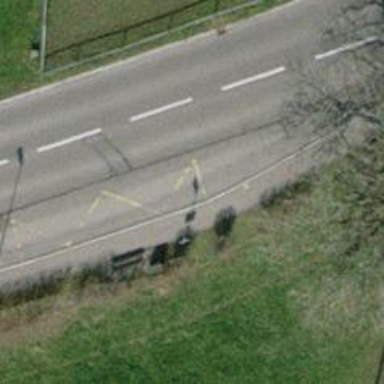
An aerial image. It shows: Bus stop with platform for public transport.